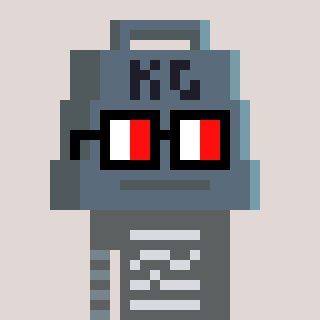
a pixel art character with square glasses with black frames and red eyes, a weight-shaped head and a teal-colored body on a warm background